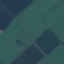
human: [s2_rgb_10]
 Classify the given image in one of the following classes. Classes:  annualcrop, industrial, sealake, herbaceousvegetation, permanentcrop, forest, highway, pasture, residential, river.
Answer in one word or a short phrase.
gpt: AnnualCrop